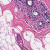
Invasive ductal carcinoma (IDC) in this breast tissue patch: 0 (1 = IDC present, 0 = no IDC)